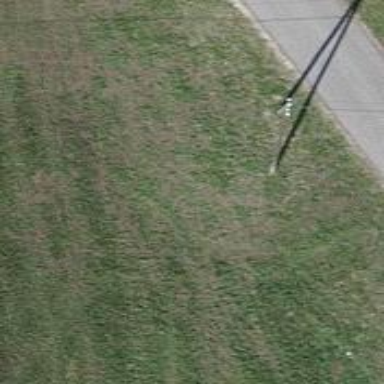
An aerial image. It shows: Minor power line.